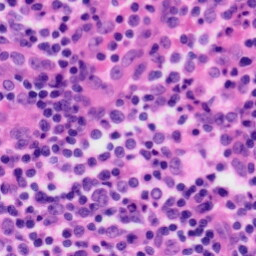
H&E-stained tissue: Tonsil